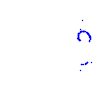
Particle: proton